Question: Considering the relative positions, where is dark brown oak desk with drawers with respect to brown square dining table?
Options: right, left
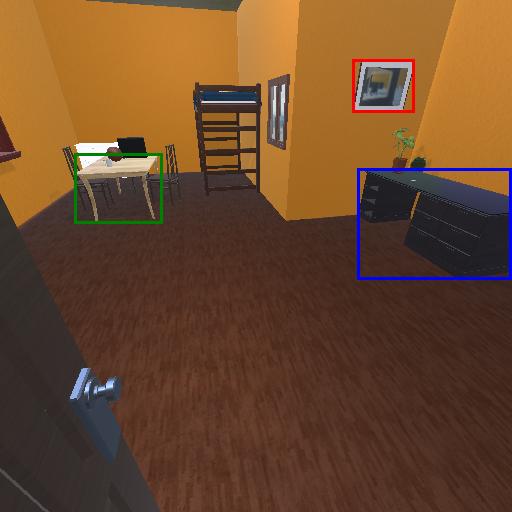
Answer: right